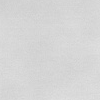
Atmospheric dust classification: dusty